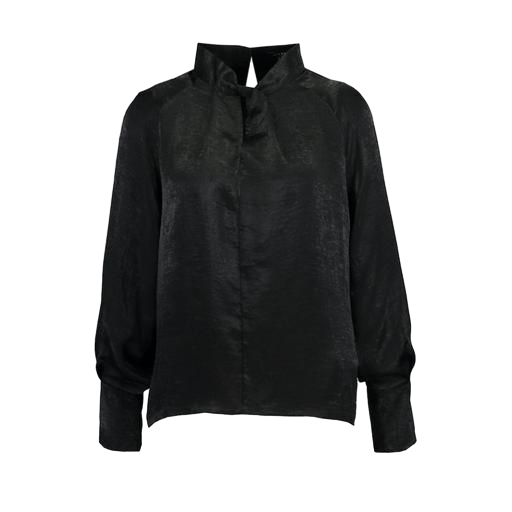
vero moda black high neck blouse, high-neck blouse, black ronja blouse, white background